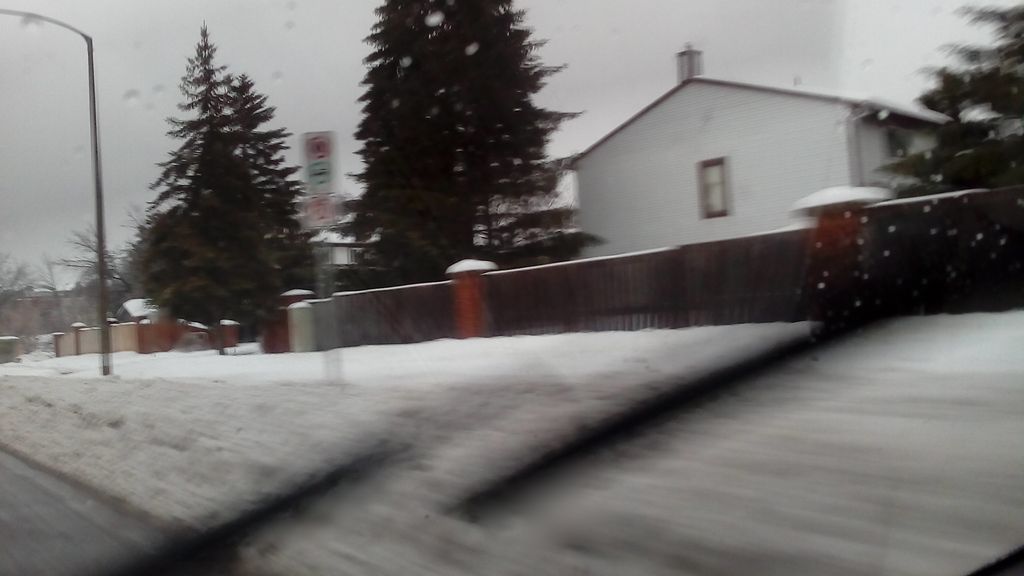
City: ottawa-gatineau